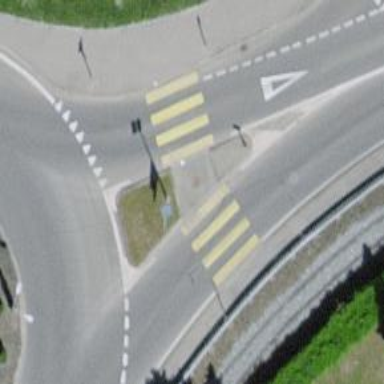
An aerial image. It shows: Marked crossing with pedestrian island.